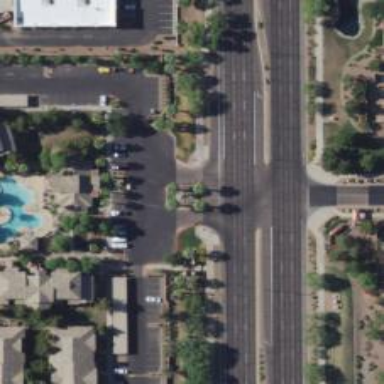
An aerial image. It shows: Unmarked road crossing.